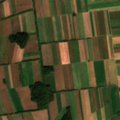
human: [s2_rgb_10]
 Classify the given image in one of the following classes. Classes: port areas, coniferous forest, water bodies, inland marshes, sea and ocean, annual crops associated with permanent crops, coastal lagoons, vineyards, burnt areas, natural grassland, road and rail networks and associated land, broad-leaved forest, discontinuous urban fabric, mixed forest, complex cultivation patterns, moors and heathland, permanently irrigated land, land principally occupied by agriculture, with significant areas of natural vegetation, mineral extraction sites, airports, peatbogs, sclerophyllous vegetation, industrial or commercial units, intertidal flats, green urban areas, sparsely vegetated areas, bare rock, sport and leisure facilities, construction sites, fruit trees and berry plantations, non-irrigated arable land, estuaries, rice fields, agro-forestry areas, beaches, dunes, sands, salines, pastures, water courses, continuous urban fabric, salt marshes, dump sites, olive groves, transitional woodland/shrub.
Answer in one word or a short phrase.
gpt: discontinuous urban fabric, non-irrigated arable land, complex cultivation patterns, land principally occupied by agriculture, with significant areas of natural vegetation